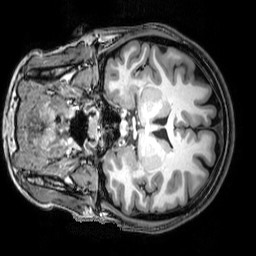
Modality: T1w
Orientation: sagittal
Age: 26
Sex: female
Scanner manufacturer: philips
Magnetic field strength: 3 T
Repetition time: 8.135 s
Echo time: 3.72 s